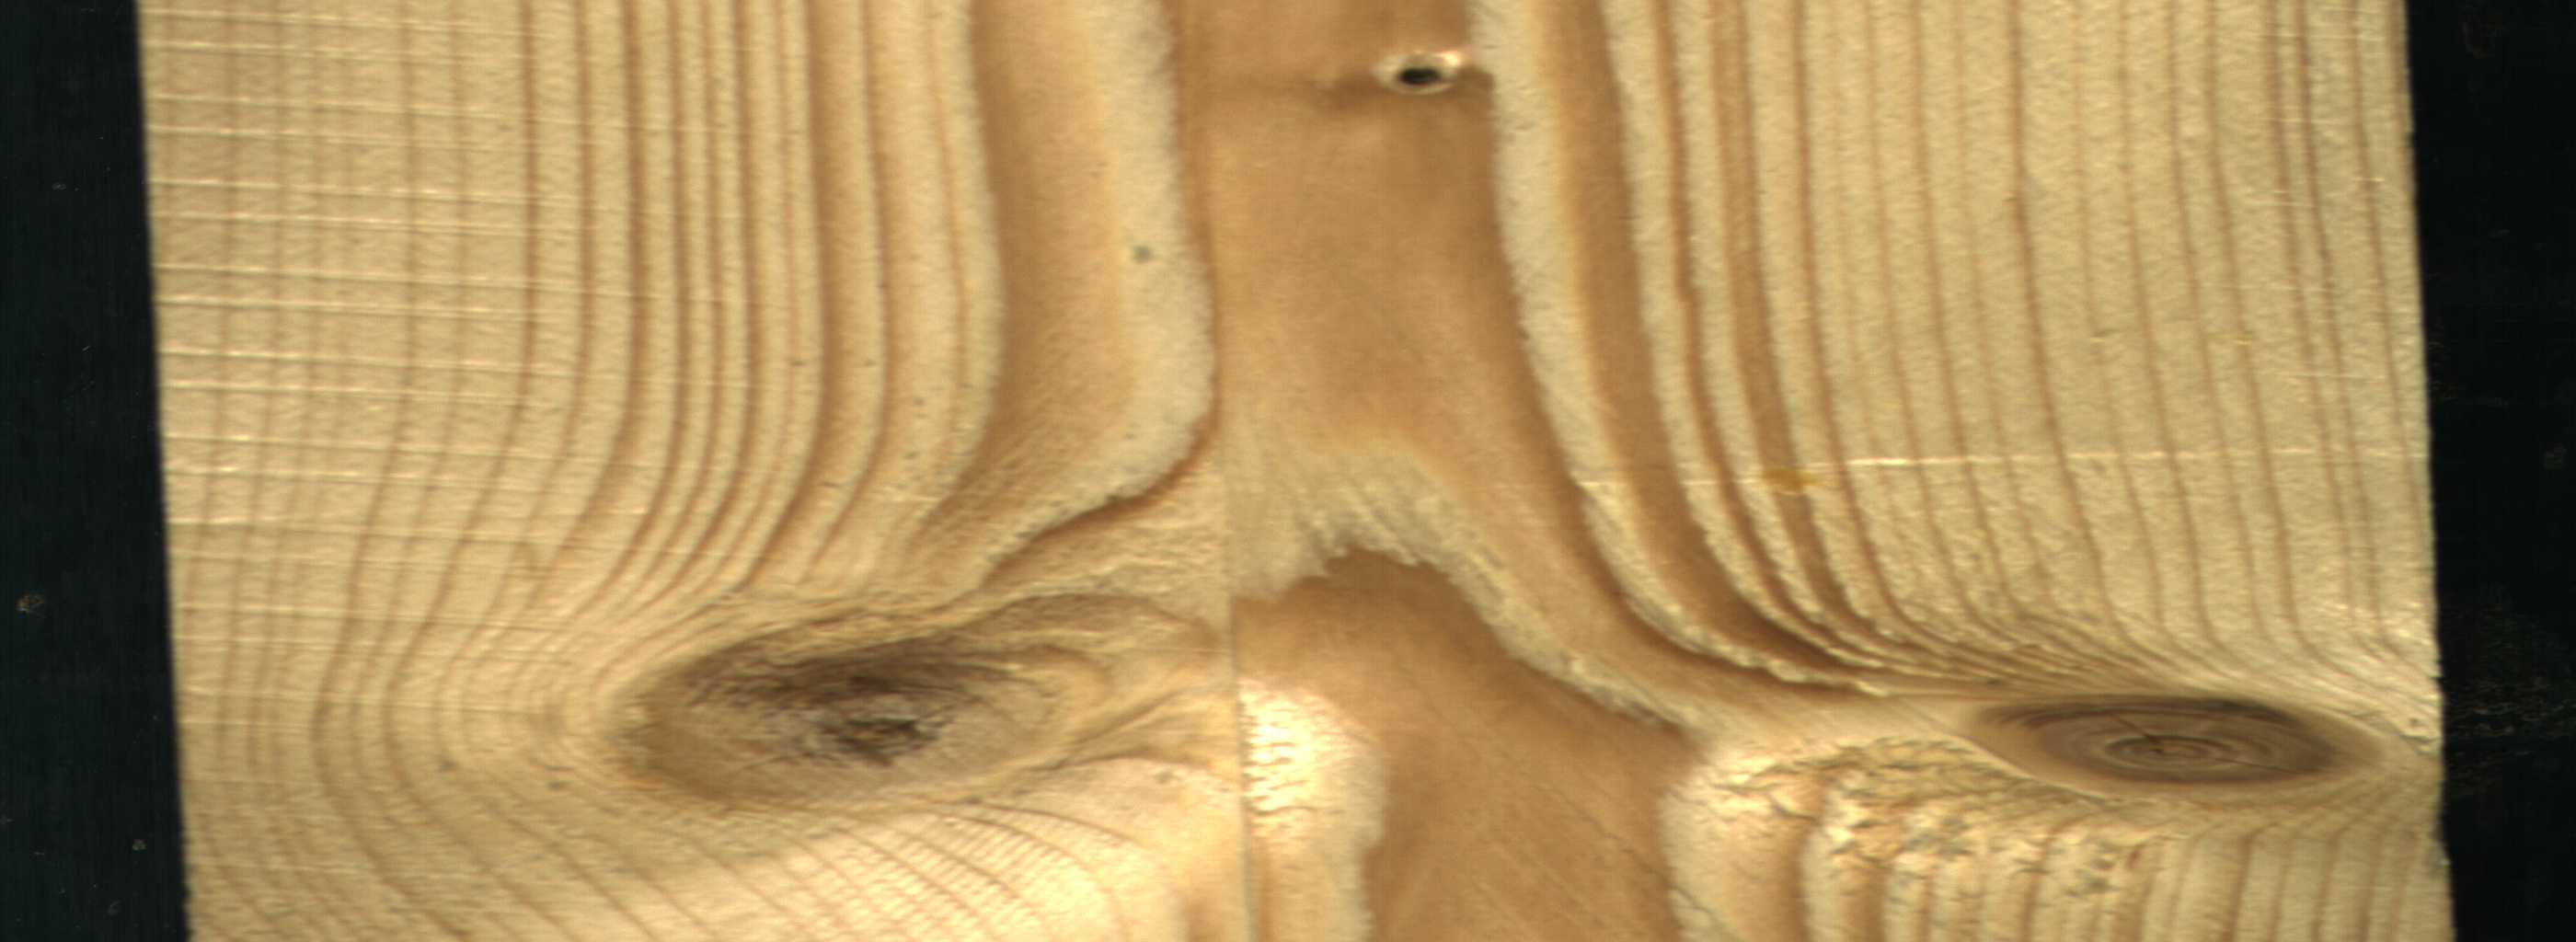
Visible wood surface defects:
Dead_Knot
Live_Knot
Live_Knot